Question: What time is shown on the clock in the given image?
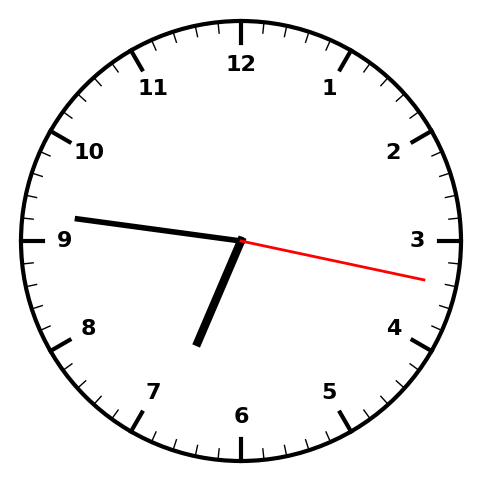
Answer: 06:46:17